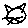
Label: cat